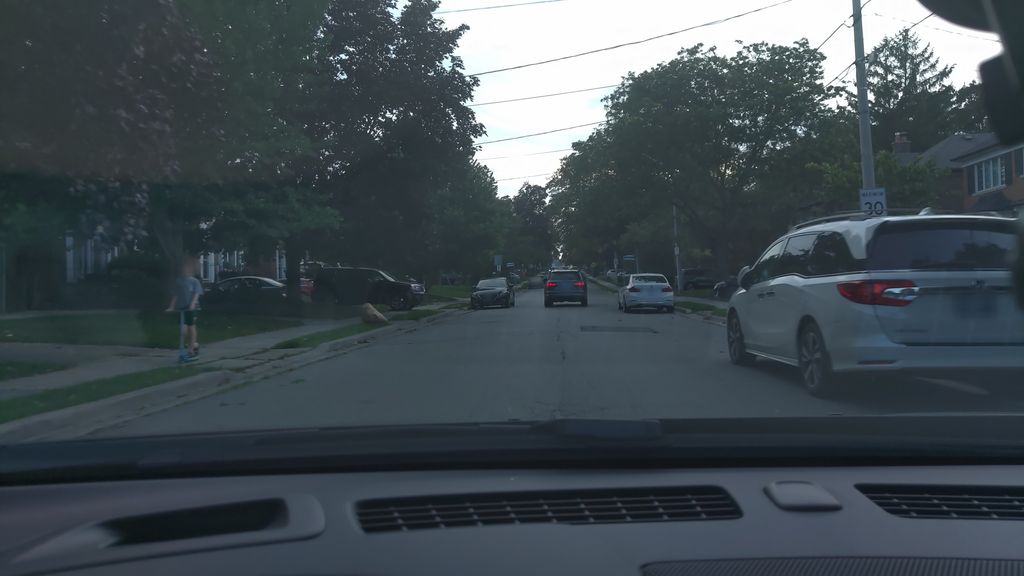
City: toronto